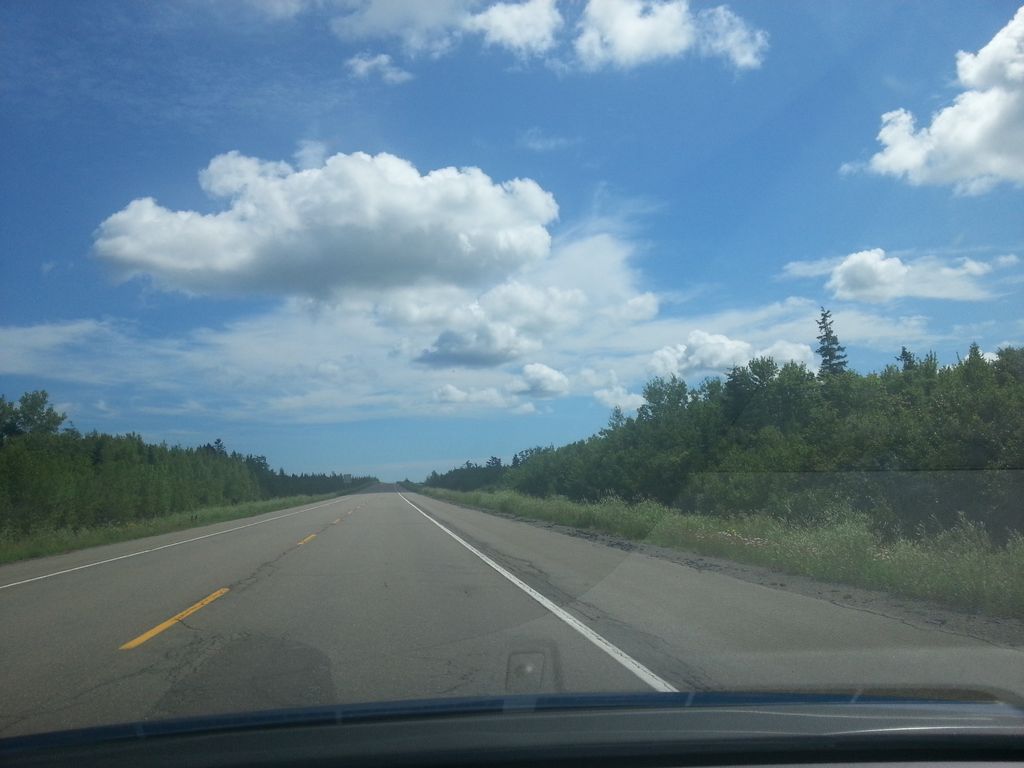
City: charlottetown